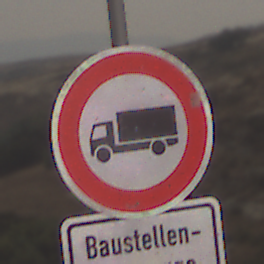
Verkehrszeichen: VerbotFuerKraftfahrzeugeUeberDreiKommaFuenfTonnen
Zusatzzeichen unten: SonstigeFahrzeugePersonengruppenFrei1
Umgebung: Outdoor, Nature
Tageszeit: MorningAfternoon
Wetter: Overcast
Licht: Natural
Jahreszeit: NotSpecified
Kontrast: LowContrast